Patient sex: M
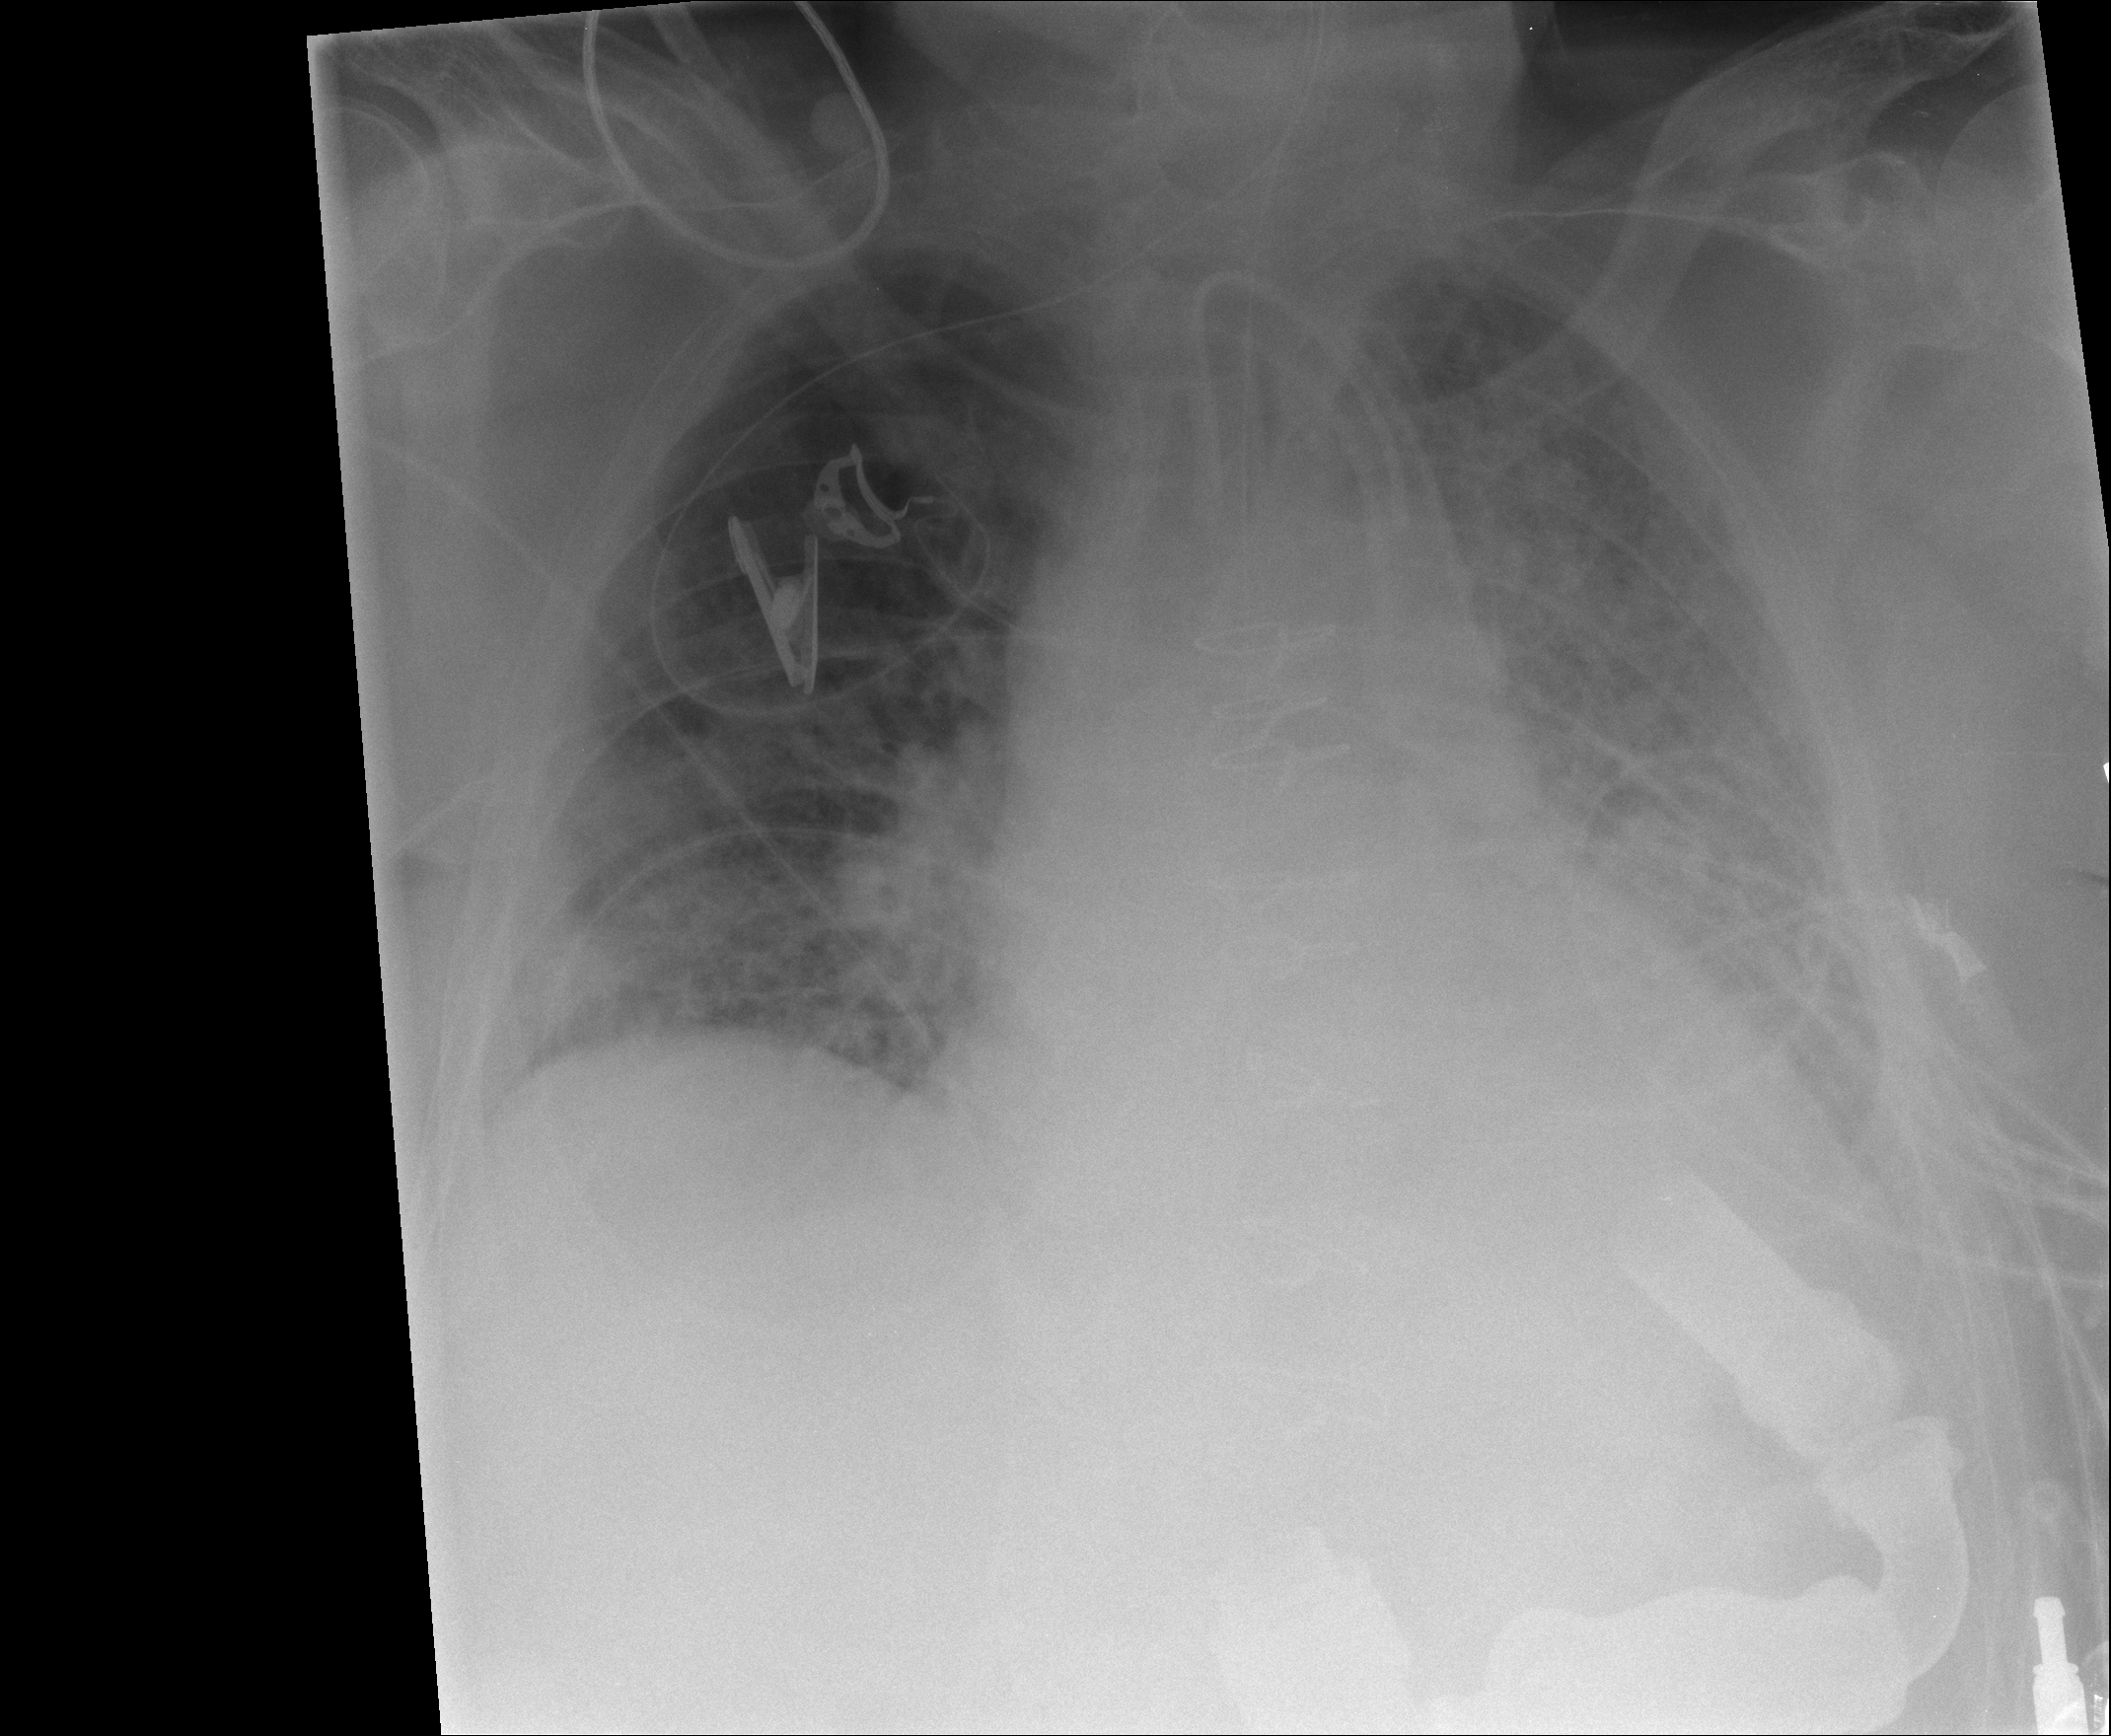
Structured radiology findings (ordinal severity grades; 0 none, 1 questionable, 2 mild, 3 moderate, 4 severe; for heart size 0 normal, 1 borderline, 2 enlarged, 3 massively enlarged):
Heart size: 1
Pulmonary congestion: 2
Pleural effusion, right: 1
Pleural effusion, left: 2
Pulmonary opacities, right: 2
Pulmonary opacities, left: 3
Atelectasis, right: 2
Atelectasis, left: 3